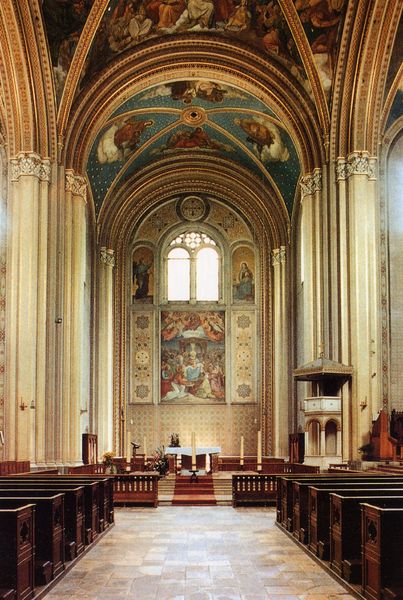
Titel: Ludwigskirche in München
Künstler: Friedrich von Gärtner
Standort: München, Ludwigskirche (EU - D - B)
Schlagwörter: gemälde, himmel, mann, wolken, frau, holz, männer, pfeiler, säulen, wolke, malerei, architektur, steine, innenraum, kirche, gold, innen, gotik, engel, bank, pilaster, rundbogen, jugendstil, wandmalerei, kerzen, allein, hoch, eingang, gewölbe, kreuz, dom, schlicht, fliesen, beten, altar, bänke, kirchenbank, kirchenbänke, kanzel, christus, jesus, kirchenraum, fresken, romanik, chor, deckenfresken, heilige, deckengemälde, fresko, maria, sitzbank, glauben, fresco, altarbild, kicrhe, verkündigung, deckenmalerei, romanisch, vierung, biforienfenster, zwillingsfenster, apostel, altargemälde, sternhimmel, architetkur, altear, 1300, kirchenbännke